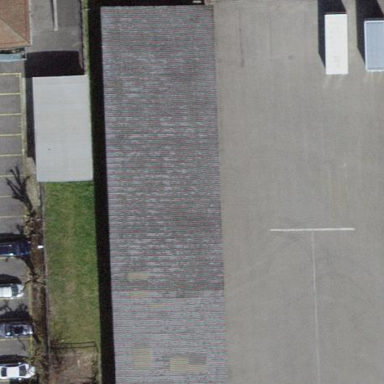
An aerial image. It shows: View of roof of building.